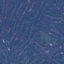
Label: Residential